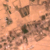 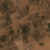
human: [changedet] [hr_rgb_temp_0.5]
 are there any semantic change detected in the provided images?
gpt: Nothing has changed.